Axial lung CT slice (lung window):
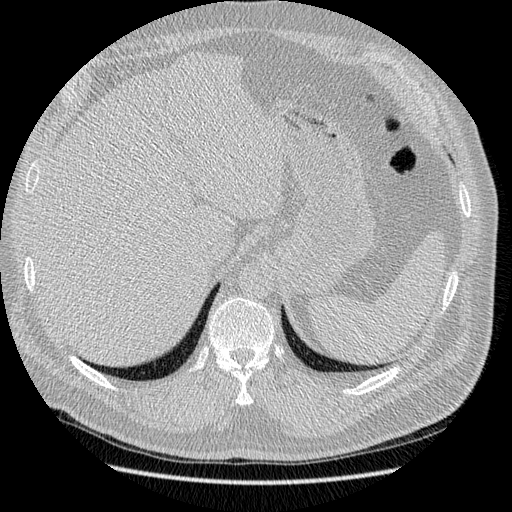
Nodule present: no